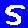
Digit: 5